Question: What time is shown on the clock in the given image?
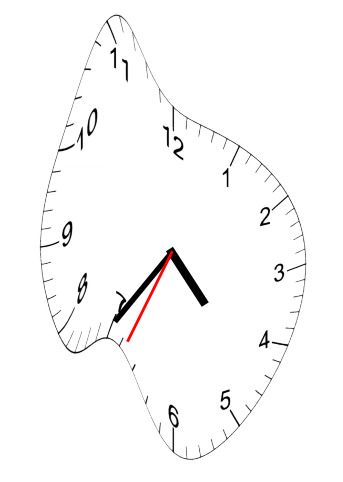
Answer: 04:35:34